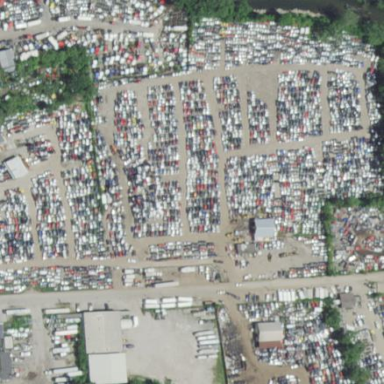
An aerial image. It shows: Industrial area designated as scrap yard.